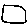
Label: square